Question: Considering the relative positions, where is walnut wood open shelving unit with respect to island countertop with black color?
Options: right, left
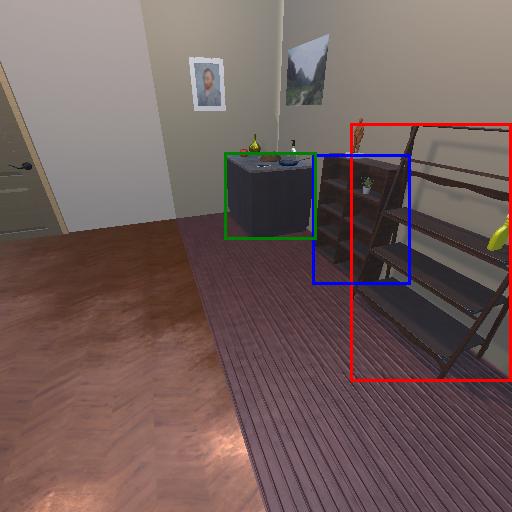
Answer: right